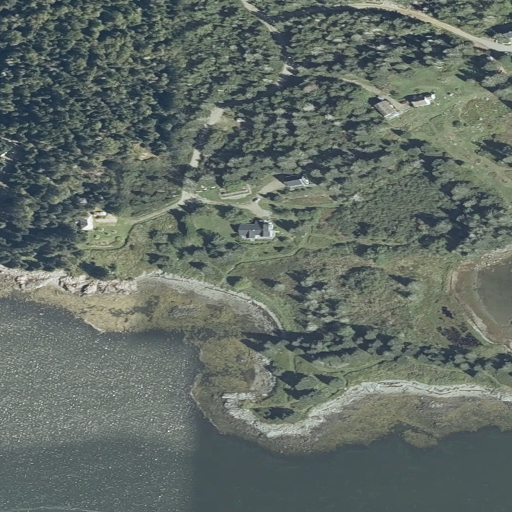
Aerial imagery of cape in Maine named Bickford Point containing open water, mixed forest, herbaceous wetlands, evergreen forest, low intensity development, pasture, grassland, open development, medium intensity development, barren land, and woody wetlands